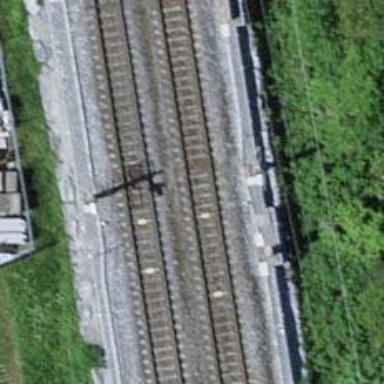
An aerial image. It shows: Railway signal.